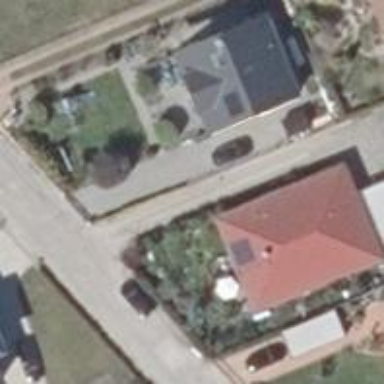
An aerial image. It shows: Detached building.